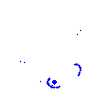
Particle: proton